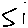
Label: zigzag